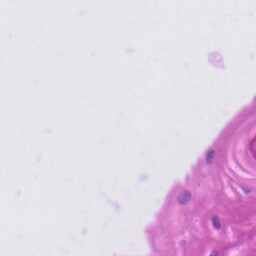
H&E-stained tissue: Tonsil